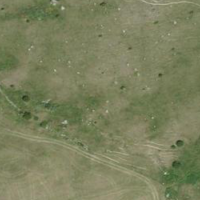
EUNIS habitat code: 26
Species observed at this site:
Allium carinatum